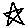
Label: star